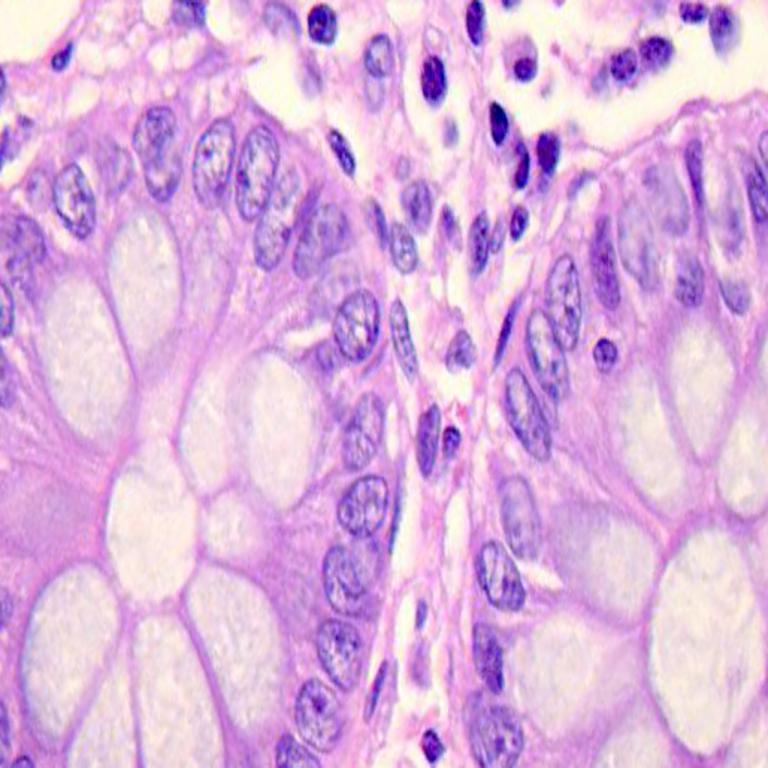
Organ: colon
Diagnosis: benign